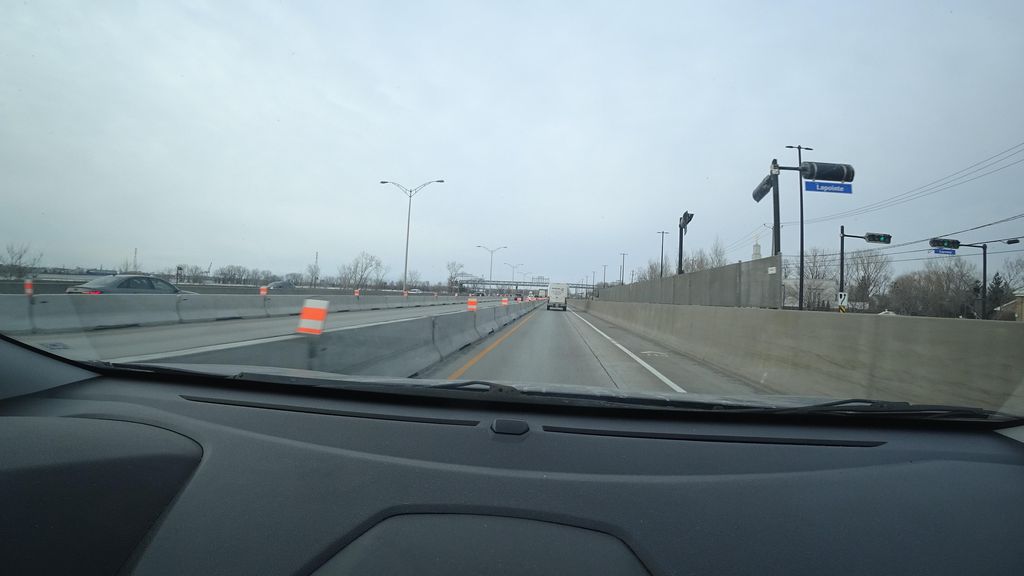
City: montreal